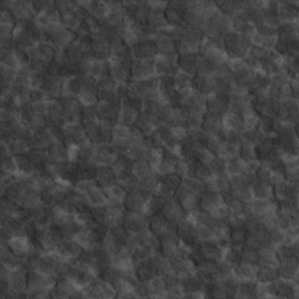
Label: non_frost